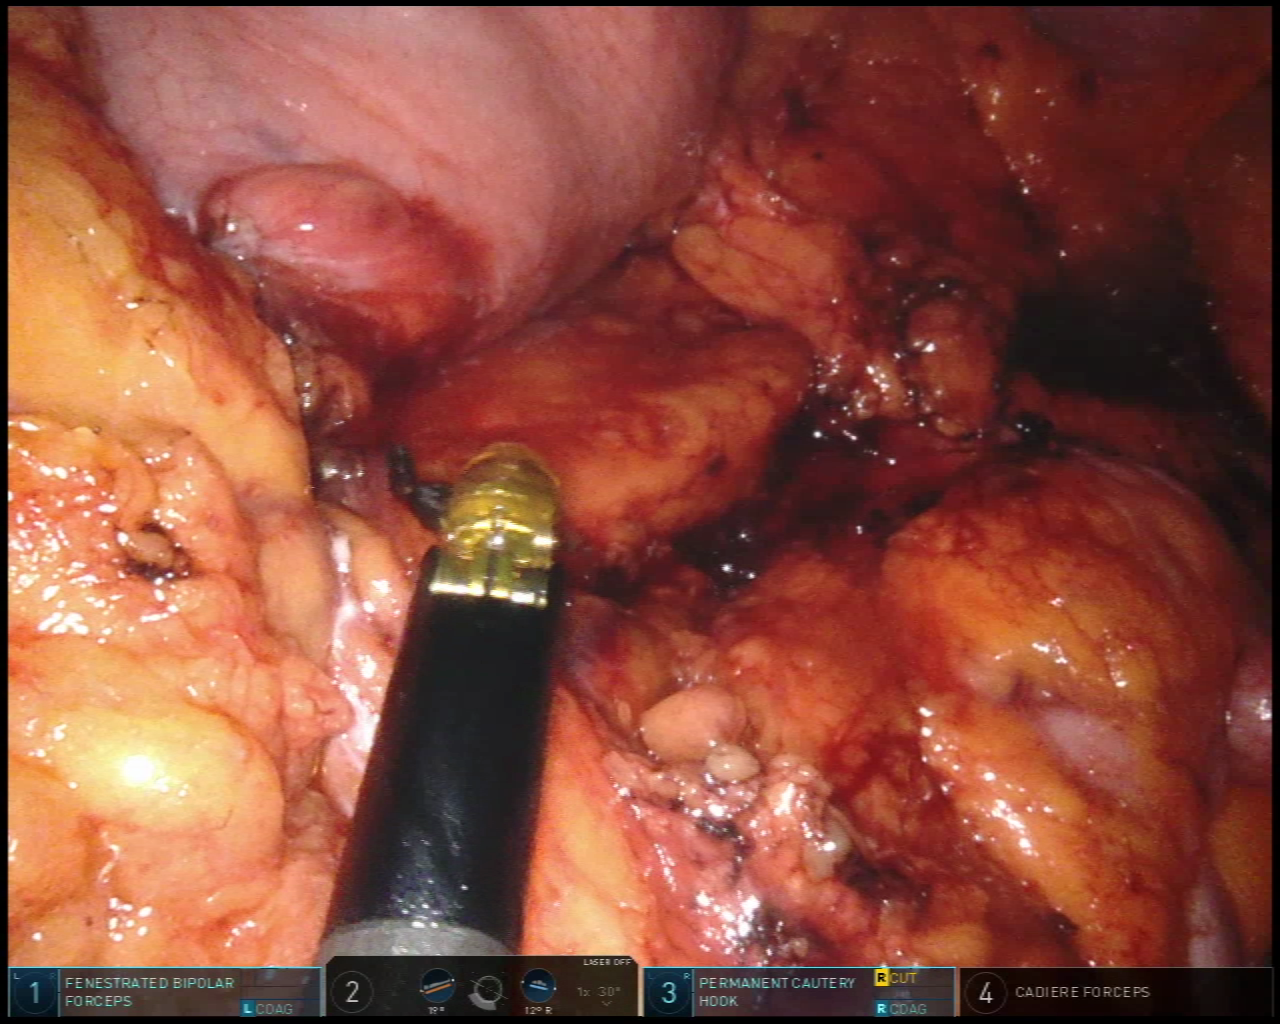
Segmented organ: stomach
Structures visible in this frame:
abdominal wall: yes
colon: yes
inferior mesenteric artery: no
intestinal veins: no
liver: no
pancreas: no
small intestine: no
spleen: no
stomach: yes
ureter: no
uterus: no
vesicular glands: no